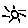
Label: sun